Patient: sex M, age 42
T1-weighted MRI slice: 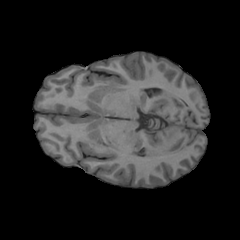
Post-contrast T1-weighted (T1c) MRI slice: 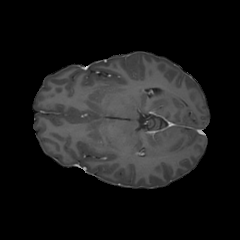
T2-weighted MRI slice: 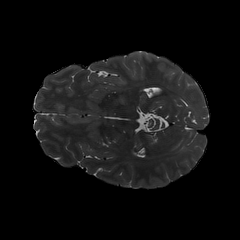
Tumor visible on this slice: no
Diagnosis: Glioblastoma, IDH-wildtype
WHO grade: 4